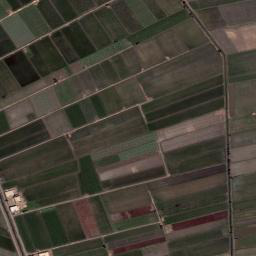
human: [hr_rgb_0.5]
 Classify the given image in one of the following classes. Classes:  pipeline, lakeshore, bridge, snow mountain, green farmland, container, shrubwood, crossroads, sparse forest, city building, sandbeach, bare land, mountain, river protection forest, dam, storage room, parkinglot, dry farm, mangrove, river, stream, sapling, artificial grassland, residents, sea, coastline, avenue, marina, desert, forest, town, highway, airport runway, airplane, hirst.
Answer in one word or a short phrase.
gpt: green farmland